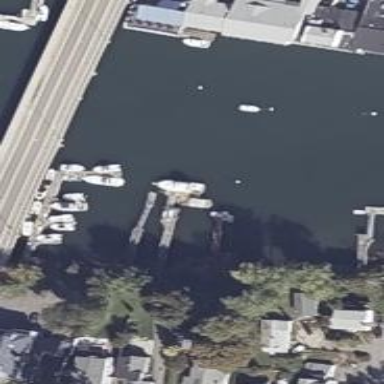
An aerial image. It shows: Man-made pier.